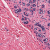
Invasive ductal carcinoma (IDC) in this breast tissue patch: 0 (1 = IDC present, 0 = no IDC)